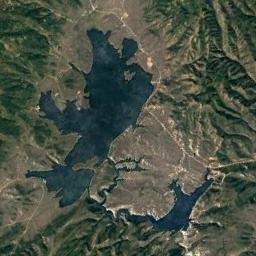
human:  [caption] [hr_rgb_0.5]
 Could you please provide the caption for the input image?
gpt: The two lakes with winding banks lie in a mountainous area covered with vegetation and the water is dark blue .

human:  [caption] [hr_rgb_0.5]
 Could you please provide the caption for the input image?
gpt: An irregularly shaped blue lake surrounded by mountains with green vegetation .

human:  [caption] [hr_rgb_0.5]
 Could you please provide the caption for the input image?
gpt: The lake in the picture has an irregular shape .

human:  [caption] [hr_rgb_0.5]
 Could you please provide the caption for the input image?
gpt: The lake on the left is larger than the one on the lower right .

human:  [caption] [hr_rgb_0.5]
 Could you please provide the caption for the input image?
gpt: There are green forests and brown bare land around the lake .